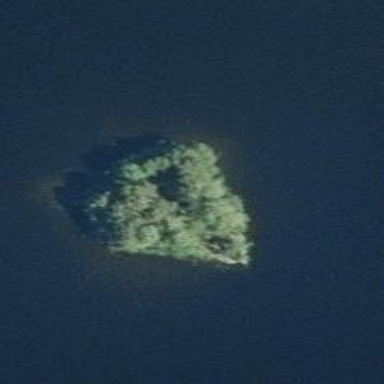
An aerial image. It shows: Islet.